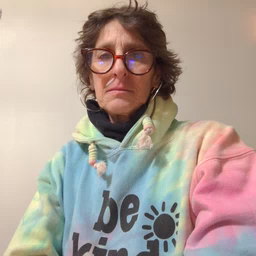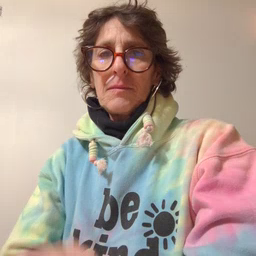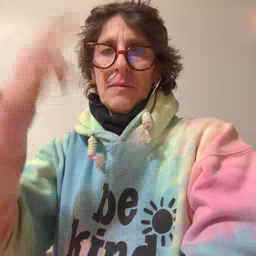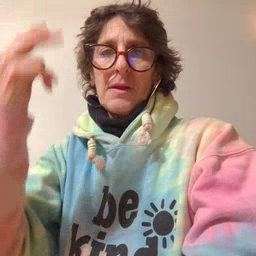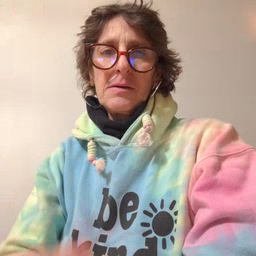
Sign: high